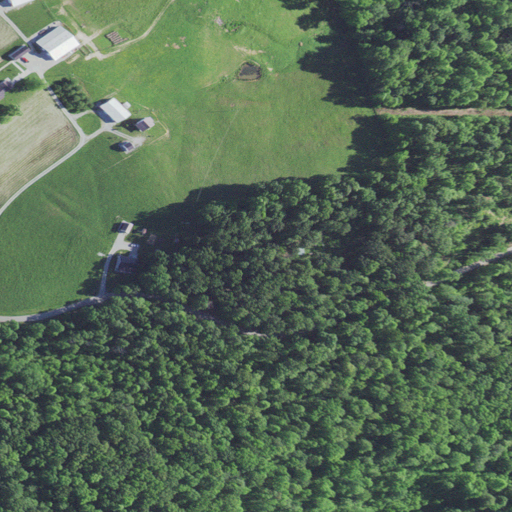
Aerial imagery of ridge(s) in Kentucky named Elk Ridge containing deciduous forest, pasture, open development, shrub, low intensity development, mixed forest, and medium intensity development